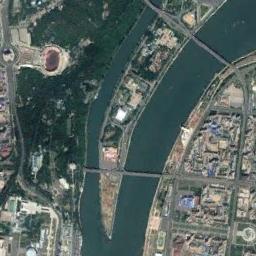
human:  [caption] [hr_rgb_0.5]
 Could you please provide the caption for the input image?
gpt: The river goes through houses and grass .

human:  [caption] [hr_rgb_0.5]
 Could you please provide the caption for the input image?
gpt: There are many buildings beside the river .

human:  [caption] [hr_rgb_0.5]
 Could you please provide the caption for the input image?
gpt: The deep blue river with a tributary goes through the residential area and a forest is next to the river .

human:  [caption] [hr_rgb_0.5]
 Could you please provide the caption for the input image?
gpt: A wide arc-shaped blue-blue river with small islands on both sides of the bank are forests and bustling cities .

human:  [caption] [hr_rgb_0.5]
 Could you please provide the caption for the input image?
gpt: There are many buildings and a green forest near the river .